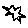
Label: hexagon